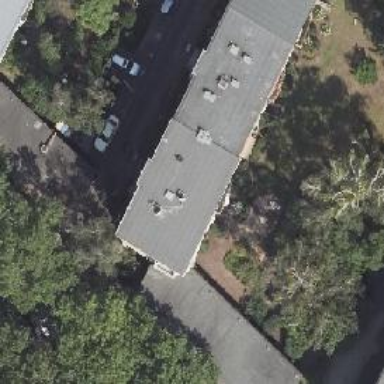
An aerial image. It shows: Skillion-roofed apartment building.